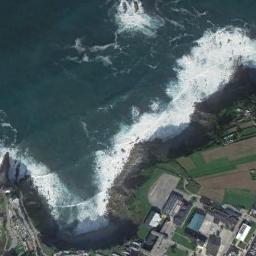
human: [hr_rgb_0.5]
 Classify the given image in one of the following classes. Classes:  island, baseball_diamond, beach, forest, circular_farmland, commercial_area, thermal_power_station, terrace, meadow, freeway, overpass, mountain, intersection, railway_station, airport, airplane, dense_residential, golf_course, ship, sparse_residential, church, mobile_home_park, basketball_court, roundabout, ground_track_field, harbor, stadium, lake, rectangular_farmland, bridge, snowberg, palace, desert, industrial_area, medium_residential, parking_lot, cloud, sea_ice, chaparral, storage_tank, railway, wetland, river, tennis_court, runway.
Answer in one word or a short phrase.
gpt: beach